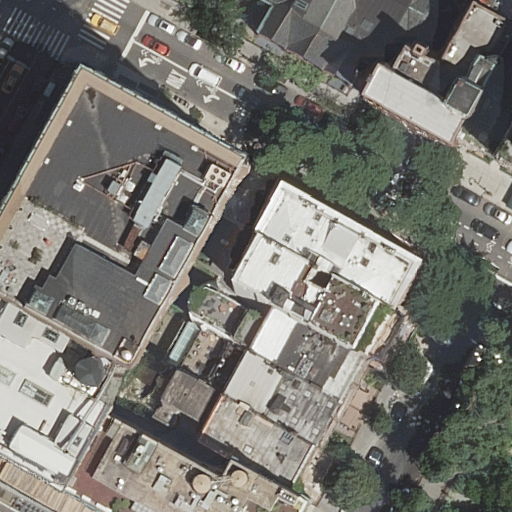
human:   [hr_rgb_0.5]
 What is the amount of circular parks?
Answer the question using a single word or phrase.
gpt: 0

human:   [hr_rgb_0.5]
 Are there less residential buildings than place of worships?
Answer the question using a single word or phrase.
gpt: no

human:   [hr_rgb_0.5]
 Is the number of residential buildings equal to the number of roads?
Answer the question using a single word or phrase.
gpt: no

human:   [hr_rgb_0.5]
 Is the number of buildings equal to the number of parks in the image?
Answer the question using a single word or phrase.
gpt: no

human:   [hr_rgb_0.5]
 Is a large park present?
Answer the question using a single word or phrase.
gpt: no

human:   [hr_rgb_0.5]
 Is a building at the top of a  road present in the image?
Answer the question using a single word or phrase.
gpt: yes

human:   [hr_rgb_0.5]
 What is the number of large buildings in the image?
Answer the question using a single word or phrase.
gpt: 1

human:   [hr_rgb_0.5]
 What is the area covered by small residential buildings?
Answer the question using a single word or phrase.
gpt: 27m2

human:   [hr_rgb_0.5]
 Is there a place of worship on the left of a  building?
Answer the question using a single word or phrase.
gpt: yes

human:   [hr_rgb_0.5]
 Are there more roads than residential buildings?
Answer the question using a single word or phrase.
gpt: no

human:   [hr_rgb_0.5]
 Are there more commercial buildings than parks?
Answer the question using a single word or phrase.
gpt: no

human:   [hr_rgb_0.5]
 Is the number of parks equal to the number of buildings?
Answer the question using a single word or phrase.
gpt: no

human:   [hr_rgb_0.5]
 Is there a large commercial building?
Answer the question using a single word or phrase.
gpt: no

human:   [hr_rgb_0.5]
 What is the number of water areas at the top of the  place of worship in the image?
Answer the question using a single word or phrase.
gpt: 0

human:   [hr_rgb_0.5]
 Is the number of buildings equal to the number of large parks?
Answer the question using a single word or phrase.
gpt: no

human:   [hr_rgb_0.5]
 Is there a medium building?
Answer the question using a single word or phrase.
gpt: yes

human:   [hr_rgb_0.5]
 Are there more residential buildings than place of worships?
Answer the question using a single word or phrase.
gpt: yes

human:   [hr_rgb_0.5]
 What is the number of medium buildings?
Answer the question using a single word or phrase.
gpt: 9

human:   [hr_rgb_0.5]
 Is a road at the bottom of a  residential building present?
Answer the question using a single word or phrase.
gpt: yes

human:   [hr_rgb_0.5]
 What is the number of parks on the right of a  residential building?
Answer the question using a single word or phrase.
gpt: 1

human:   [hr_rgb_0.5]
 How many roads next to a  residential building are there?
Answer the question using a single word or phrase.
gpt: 5

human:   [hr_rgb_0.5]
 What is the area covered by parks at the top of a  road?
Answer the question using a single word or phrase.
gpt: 0m2

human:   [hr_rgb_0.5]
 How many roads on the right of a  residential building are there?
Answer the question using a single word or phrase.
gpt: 5

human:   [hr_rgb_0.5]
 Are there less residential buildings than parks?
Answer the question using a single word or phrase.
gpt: no

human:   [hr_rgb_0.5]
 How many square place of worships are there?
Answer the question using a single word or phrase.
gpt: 0

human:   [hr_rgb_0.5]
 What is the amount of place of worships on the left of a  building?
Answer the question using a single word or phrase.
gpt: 1

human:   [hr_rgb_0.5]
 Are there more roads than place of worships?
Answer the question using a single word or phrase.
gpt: yes

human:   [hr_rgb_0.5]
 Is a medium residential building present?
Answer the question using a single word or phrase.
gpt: yes

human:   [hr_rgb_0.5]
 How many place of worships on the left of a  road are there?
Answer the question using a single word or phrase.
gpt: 1

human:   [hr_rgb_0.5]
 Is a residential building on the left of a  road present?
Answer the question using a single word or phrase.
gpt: yes

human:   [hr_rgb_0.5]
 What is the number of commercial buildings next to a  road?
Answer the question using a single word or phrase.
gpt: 0

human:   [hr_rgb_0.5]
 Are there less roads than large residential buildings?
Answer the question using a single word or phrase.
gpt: no

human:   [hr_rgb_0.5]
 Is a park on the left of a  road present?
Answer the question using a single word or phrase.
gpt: no

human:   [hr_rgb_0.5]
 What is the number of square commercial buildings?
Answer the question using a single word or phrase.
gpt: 0

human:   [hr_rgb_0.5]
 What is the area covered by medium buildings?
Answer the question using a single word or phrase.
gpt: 3002m2

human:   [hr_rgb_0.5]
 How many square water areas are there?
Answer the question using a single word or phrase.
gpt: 0